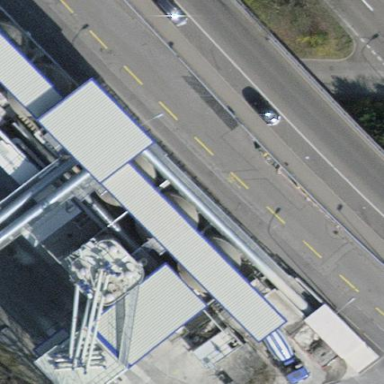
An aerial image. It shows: Industrial area used for concrete manufacturing.